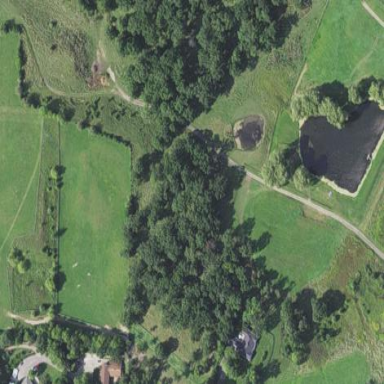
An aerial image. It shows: Beautiful woodland area.